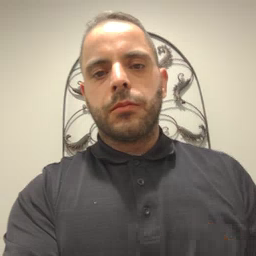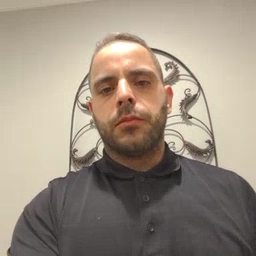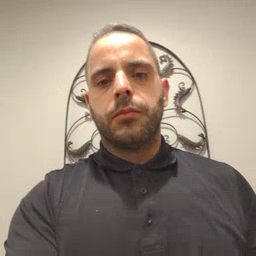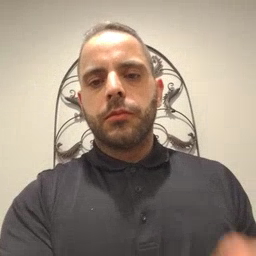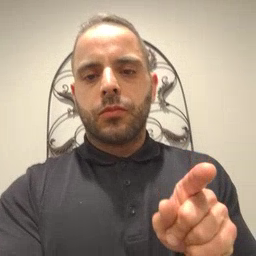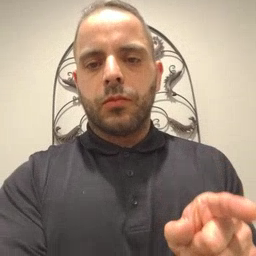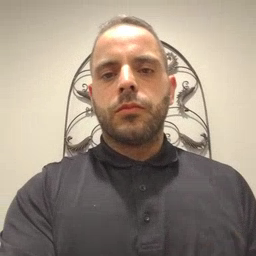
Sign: hesheit